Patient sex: M
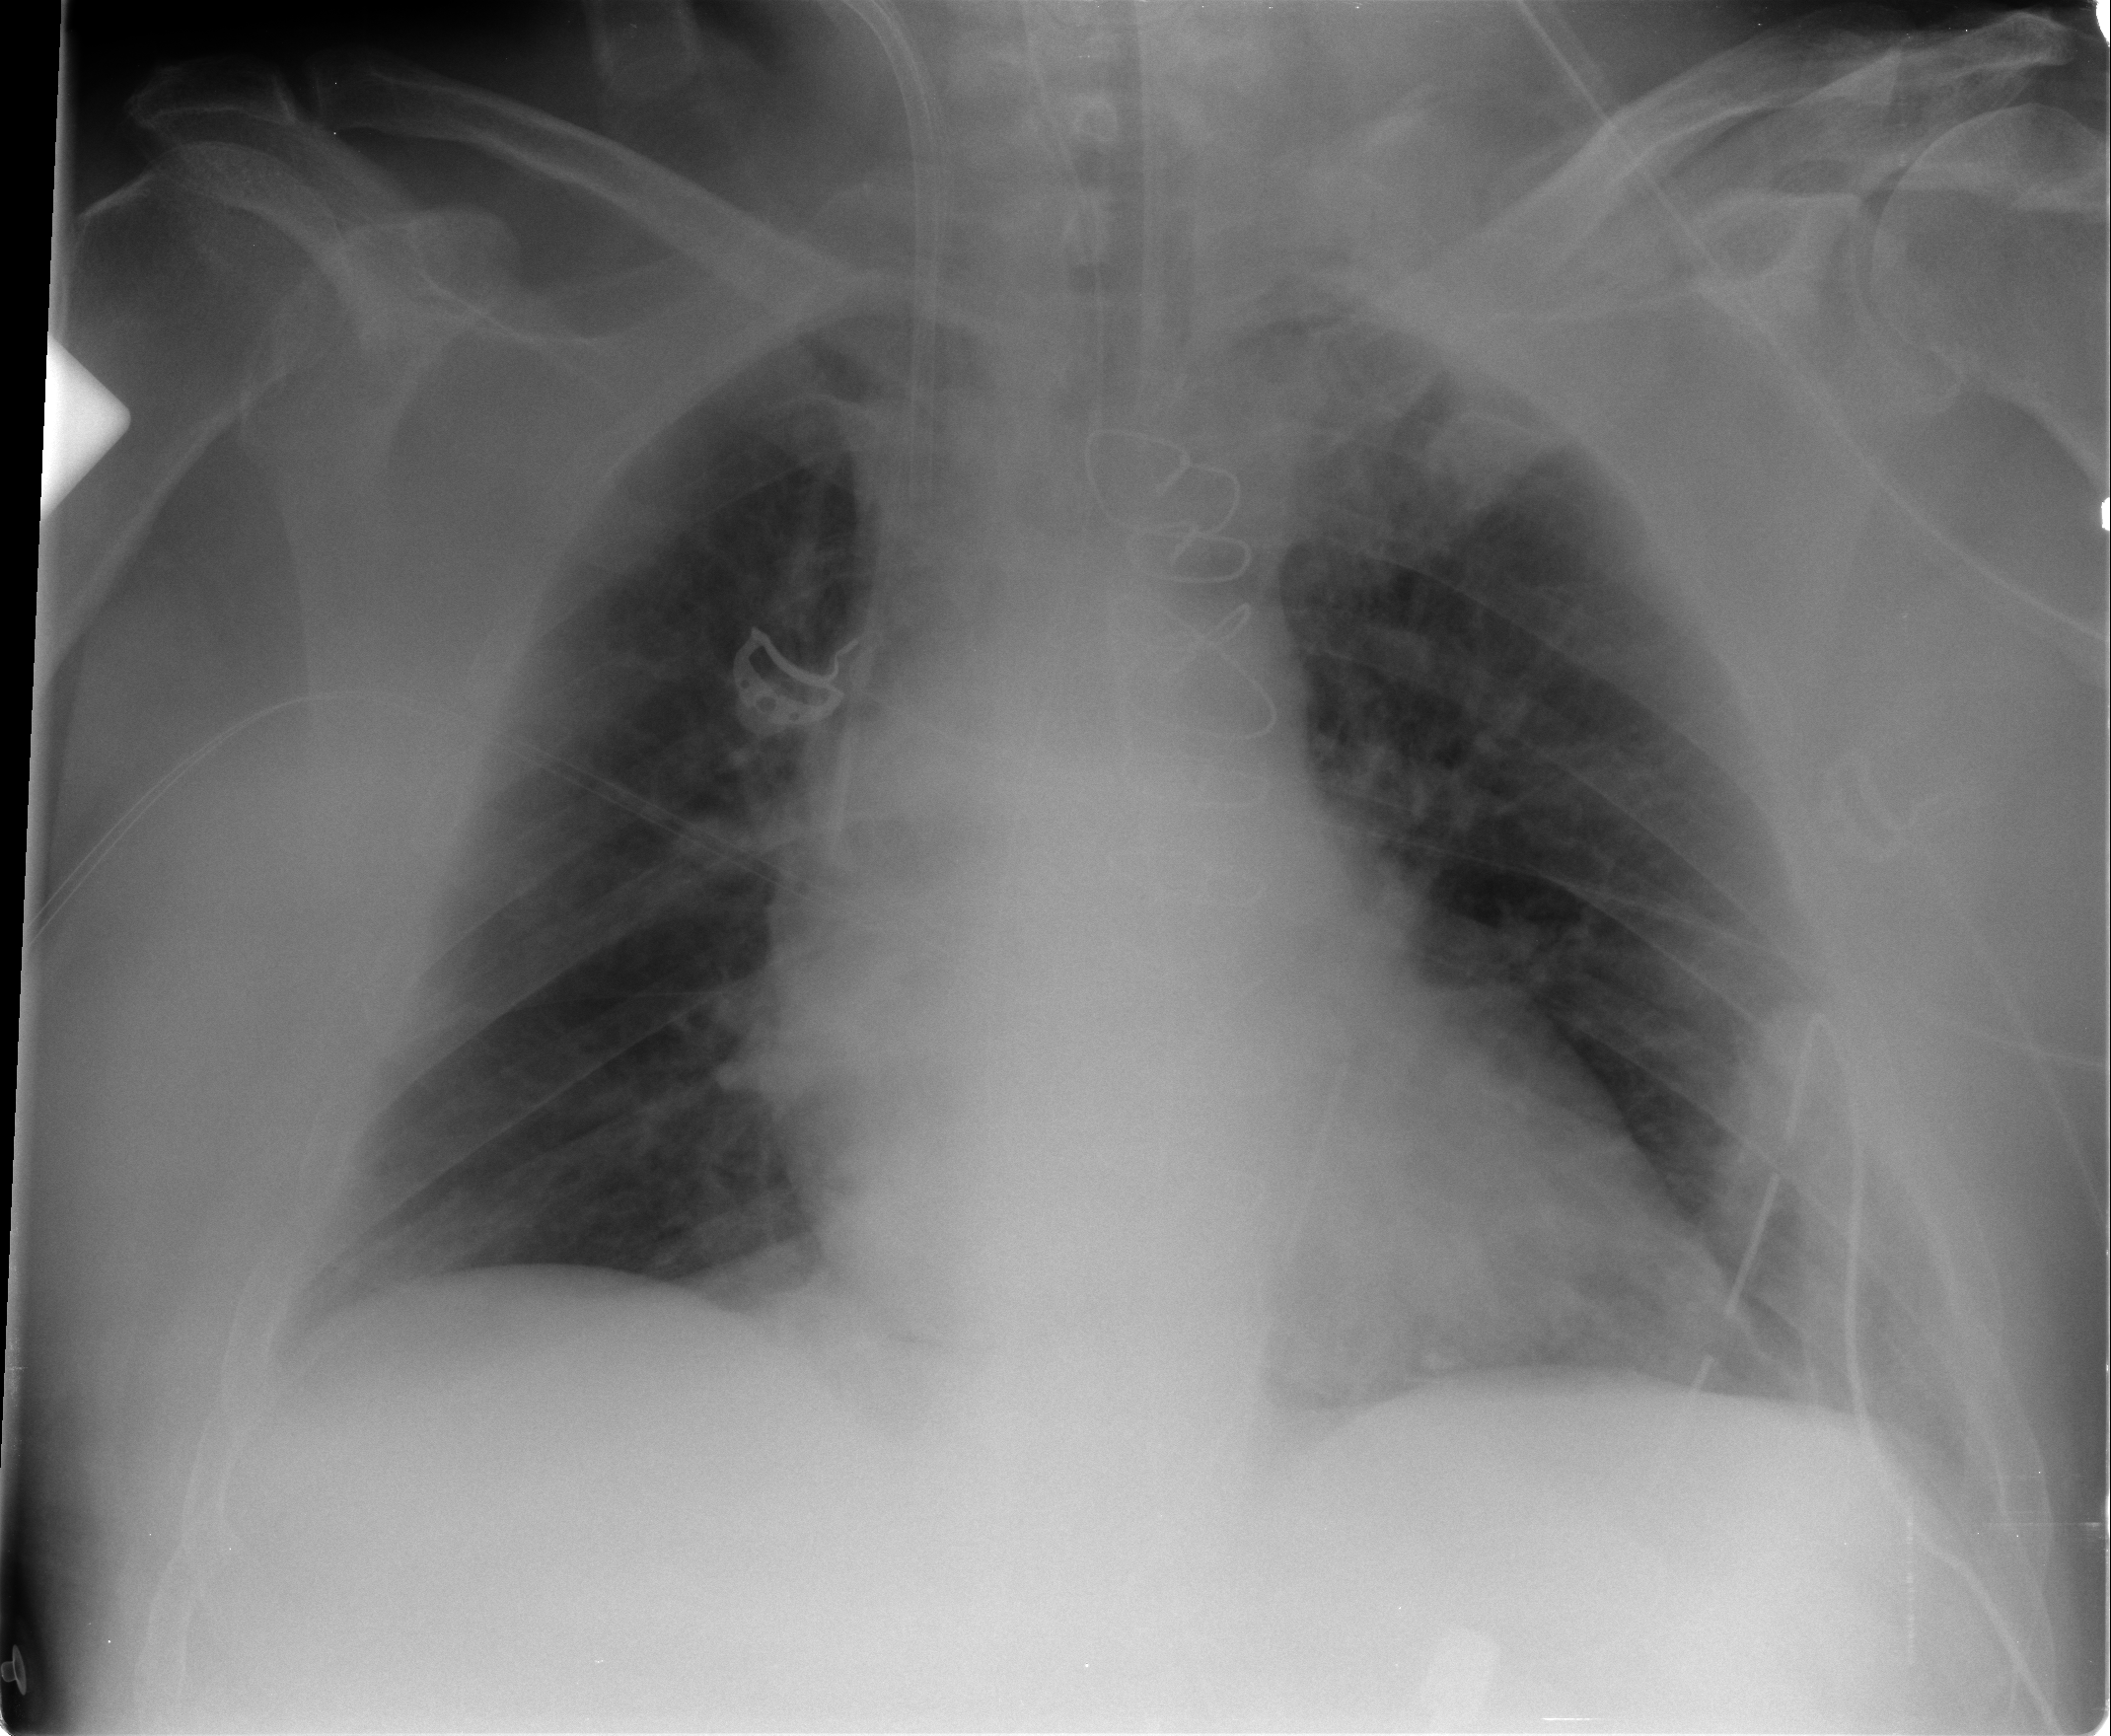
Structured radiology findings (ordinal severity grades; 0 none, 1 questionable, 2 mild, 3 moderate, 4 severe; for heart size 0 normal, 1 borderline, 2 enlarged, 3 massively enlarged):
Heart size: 2
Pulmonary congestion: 2
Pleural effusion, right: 0
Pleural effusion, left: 0
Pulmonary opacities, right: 0
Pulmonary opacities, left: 0
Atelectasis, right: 1
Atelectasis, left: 2